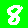
Digit: 8